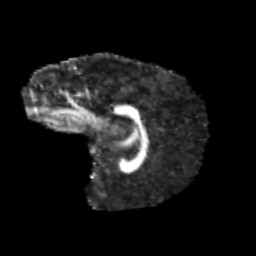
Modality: FA
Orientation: sagittal
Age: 11
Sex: female
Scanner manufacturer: siemens
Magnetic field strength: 3 T
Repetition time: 3.8 s
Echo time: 0.07 s